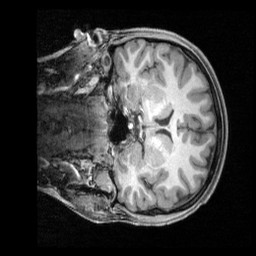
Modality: T1w
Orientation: coronal
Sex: female
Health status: ill
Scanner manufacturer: siemens
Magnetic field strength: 3 T
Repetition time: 2.4 s
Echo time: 0.00201 s